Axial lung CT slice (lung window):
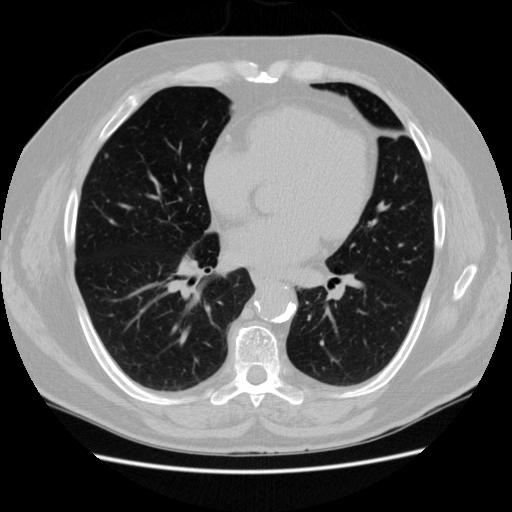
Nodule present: yes
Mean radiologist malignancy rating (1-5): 1.75